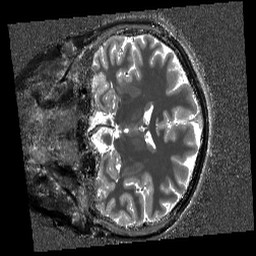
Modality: T1w
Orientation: coronal